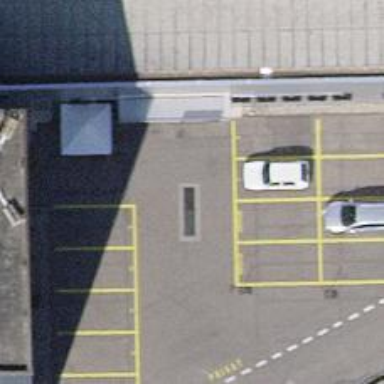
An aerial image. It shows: Parking aisle designated as service road.